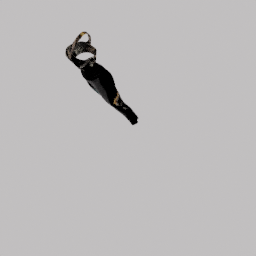
Label: people